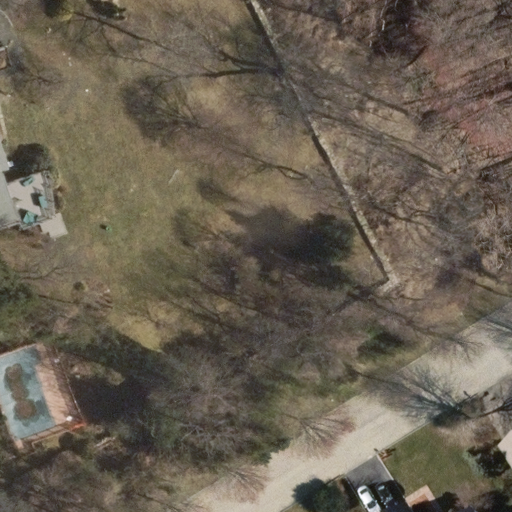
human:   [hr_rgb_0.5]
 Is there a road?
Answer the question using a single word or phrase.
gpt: yes

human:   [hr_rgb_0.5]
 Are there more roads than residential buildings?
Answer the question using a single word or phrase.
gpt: no

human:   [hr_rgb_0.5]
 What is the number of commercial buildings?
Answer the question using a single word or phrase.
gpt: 0

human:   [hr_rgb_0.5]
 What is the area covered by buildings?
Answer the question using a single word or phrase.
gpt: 927m2

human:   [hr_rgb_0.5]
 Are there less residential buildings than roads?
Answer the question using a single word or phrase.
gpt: no

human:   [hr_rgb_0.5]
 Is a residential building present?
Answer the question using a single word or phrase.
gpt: yes

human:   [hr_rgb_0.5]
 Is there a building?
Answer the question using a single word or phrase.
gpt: yes

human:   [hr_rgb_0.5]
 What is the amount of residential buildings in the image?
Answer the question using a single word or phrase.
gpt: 3

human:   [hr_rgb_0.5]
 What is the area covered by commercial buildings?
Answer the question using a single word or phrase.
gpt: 0m2

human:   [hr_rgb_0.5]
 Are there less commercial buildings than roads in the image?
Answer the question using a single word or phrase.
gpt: yes

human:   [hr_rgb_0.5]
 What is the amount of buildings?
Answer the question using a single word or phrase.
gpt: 3

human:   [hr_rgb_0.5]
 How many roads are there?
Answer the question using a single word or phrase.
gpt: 1

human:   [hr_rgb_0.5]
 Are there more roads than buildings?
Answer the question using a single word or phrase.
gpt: no

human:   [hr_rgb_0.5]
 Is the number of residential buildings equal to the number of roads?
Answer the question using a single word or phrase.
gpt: no

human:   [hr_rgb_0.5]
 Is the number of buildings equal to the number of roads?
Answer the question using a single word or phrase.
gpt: no

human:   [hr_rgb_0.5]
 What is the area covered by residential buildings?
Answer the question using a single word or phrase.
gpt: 927m2

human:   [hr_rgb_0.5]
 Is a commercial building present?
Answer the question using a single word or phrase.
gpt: no

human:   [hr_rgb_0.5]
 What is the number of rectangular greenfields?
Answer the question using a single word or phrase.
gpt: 0

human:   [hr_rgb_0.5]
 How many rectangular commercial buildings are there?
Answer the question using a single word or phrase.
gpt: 0

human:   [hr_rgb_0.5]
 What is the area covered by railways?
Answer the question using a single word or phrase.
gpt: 0m2

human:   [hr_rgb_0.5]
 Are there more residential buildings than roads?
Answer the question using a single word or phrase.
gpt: yes

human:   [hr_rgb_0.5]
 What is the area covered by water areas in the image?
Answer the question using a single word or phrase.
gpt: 0m2

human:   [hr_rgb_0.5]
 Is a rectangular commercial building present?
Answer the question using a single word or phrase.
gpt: no

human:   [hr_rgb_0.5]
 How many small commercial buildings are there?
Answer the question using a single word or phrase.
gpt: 0

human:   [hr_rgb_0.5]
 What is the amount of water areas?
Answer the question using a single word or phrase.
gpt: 0

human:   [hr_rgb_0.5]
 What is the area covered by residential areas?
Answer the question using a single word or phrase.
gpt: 0m2

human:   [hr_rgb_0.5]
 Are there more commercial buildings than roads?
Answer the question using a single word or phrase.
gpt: no

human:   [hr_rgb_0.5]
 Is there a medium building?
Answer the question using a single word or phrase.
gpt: yes

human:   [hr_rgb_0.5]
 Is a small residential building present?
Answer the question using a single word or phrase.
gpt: yes

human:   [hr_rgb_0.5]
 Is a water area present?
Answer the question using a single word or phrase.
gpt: no

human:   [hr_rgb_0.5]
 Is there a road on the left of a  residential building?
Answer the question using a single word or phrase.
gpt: no

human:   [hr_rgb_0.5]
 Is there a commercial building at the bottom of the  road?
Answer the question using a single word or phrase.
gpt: no

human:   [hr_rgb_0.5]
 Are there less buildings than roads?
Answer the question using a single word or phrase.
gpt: no

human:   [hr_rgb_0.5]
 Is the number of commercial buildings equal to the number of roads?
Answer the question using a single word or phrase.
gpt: no

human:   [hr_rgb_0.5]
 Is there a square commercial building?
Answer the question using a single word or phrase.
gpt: no

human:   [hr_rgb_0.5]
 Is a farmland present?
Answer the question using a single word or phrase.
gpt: no

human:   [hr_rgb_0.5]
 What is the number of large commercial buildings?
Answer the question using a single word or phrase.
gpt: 0

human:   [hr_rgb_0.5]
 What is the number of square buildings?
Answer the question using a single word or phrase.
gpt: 0

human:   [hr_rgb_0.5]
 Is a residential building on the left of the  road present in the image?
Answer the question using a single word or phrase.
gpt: yes

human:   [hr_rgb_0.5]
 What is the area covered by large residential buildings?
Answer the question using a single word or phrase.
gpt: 547m2

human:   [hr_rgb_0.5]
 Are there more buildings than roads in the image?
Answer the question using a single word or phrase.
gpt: yes

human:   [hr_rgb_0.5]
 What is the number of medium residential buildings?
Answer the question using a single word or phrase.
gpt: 1

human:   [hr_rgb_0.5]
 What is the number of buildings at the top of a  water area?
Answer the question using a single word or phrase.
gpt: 0

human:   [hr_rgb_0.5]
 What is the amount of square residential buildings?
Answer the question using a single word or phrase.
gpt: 0

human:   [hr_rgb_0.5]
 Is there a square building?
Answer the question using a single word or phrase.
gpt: no

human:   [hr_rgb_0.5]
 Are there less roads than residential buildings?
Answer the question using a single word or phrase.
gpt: yes

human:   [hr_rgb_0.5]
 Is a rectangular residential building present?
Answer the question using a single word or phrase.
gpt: yes

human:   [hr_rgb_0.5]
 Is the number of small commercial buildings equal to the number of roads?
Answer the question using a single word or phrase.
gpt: no

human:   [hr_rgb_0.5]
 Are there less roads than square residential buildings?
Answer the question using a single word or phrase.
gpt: no

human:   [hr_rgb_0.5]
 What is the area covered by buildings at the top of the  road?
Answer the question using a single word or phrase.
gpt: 547m2

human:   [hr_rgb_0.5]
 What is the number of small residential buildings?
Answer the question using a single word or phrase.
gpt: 1

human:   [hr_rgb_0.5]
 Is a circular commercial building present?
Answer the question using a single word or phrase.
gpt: no

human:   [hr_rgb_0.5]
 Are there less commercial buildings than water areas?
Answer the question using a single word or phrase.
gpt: no

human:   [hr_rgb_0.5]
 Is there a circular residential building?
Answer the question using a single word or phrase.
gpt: no

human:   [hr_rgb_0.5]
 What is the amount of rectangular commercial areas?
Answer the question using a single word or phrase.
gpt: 0

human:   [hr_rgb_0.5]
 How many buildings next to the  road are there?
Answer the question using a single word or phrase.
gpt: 3

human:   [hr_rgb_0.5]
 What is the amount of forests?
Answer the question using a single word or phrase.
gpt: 0

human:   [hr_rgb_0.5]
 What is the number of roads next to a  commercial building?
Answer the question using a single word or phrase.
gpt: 0

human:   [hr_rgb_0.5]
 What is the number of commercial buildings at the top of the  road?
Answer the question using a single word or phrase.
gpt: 0

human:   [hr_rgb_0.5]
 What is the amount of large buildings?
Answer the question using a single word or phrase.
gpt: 1

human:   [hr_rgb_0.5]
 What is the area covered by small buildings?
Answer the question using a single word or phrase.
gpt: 2m2

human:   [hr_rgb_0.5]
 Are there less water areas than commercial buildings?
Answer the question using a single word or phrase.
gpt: no

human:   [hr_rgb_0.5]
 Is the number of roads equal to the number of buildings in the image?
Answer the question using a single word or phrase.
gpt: no

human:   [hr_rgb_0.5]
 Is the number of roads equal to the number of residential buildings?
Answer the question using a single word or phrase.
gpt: no